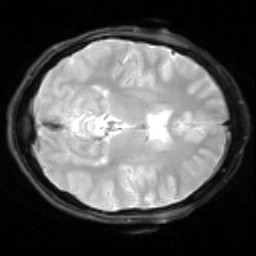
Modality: inplaneT2
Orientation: axial
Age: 21
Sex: male